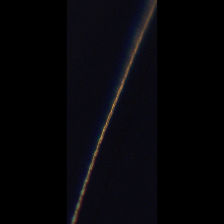
Taxon: Psuedo-nitzschia
Group: Diatoms